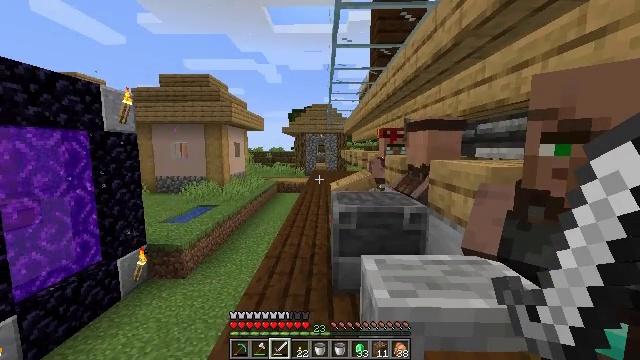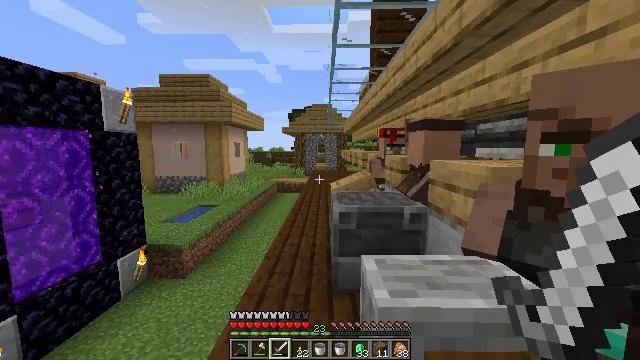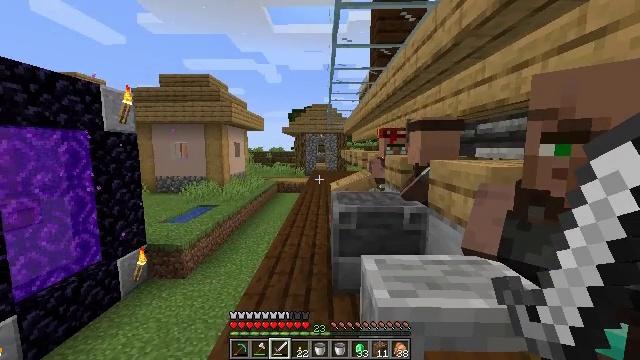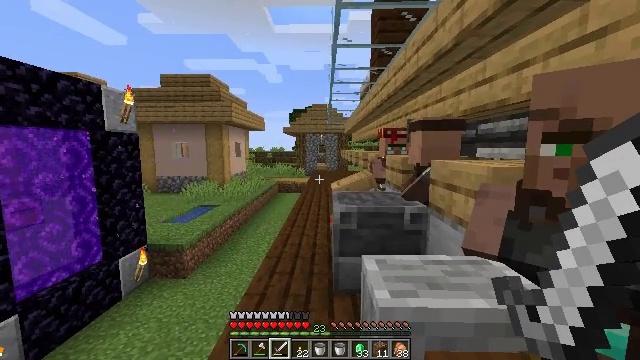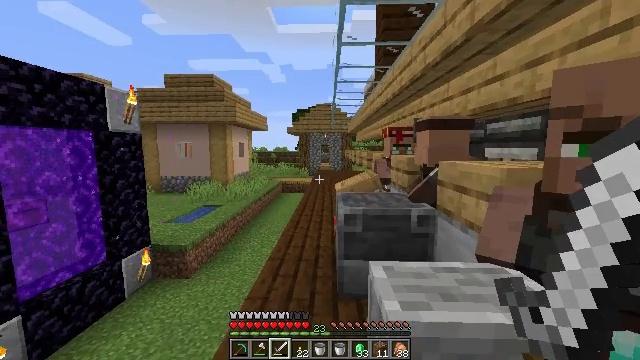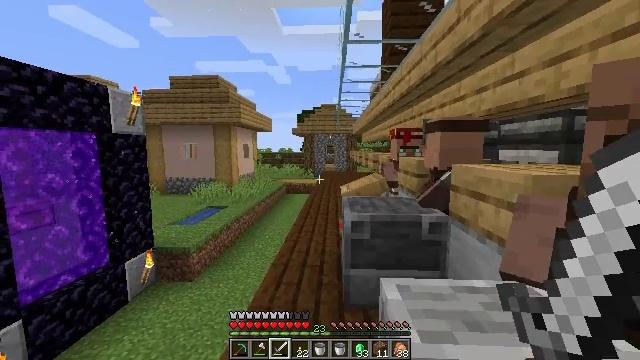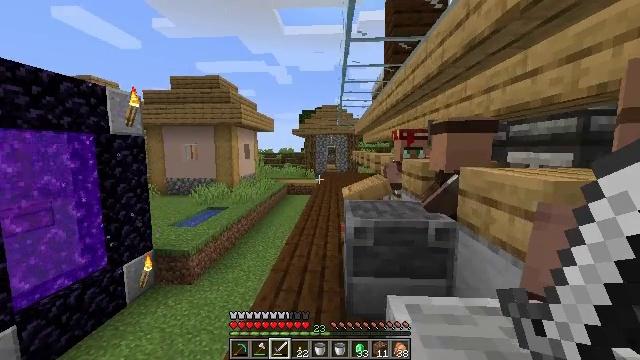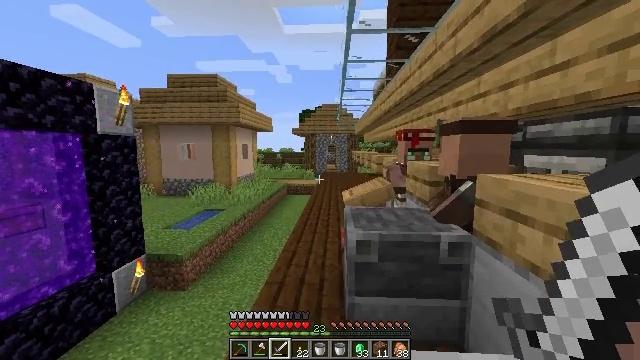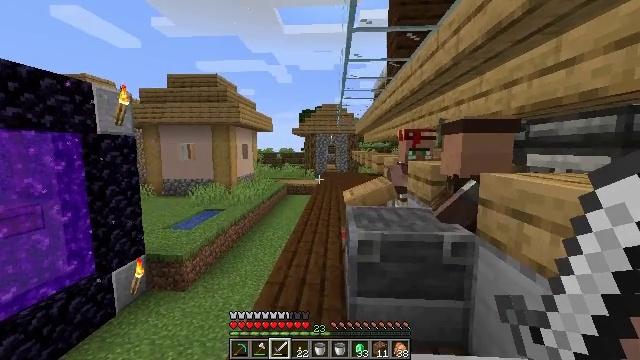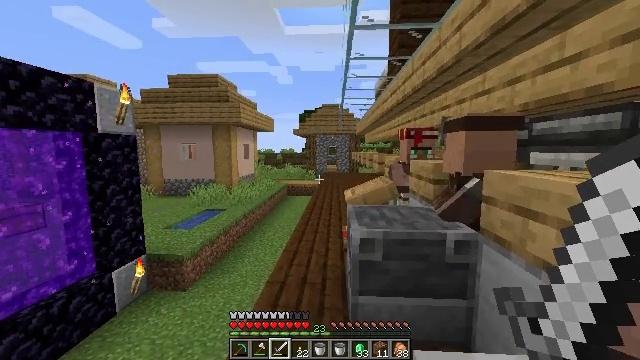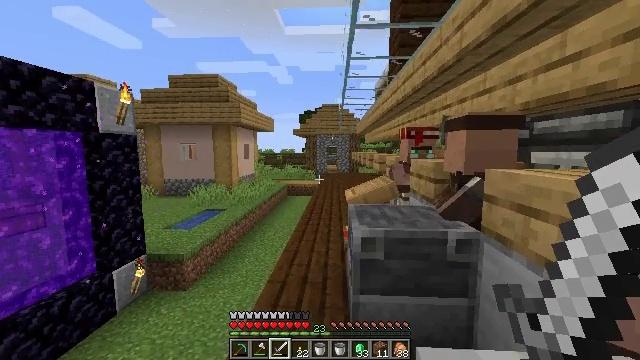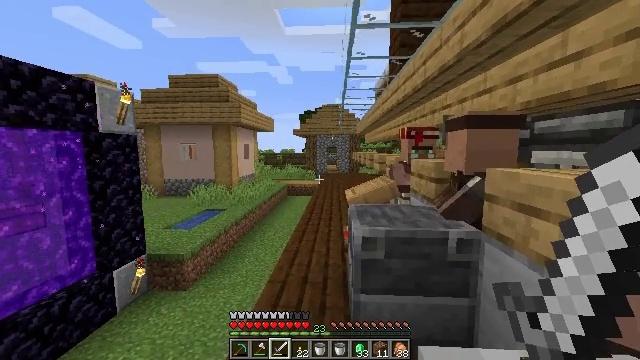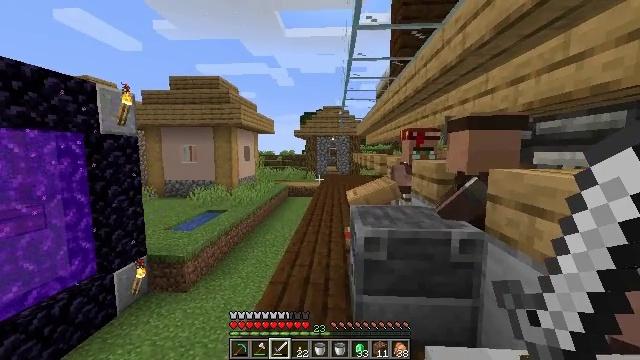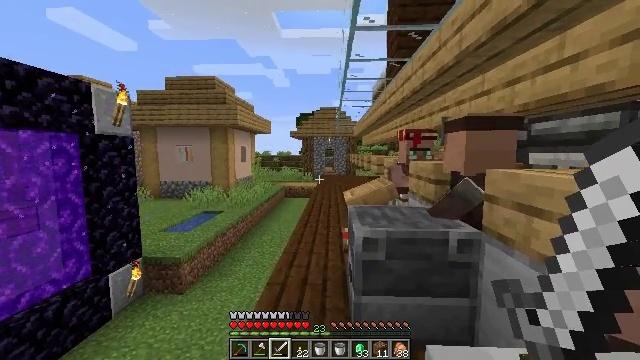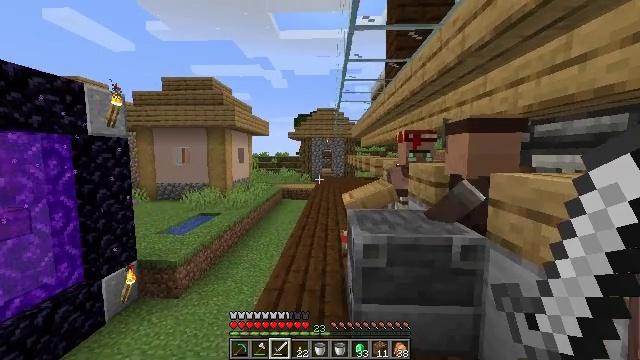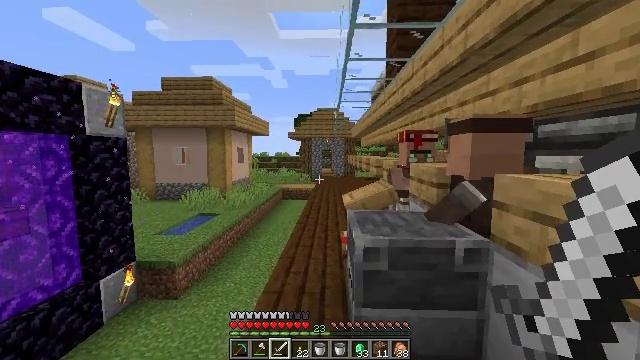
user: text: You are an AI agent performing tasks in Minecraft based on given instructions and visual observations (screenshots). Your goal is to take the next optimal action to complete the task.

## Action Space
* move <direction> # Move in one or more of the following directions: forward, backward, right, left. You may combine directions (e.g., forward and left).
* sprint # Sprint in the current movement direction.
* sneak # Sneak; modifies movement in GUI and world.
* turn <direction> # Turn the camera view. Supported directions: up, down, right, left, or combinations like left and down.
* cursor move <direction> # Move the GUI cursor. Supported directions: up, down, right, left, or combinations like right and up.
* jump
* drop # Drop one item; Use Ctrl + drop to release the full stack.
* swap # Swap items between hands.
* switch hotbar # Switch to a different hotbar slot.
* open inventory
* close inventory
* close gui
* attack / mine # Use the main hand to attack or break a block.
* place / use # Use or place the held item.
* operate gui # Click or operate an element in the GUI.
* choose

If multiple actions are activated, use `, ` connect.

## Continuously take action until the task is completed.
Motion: motion action
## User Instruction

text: Put diamonds in the crafting grid to craft diamond leggings.
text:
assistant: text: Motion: no_op
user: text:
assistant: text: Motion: no_op
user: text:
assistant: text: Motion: no_op
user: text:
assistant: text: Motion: move forward
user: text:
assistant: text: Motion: move forward, turn left
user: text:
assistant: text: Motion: move forward
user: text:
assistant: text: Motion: move forward
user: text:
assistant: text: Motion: move forward
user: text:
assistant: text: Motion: move forward
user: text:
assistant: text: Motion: move forward
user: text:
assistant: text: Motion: move forward
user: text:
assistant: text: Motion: move forward
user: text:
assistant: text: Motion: move forward
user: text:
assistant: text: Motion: move forward
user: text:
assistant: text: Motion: move forward
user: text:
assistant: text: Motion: move forward
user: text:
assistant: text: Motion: move forward
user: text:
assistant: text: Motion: move forward
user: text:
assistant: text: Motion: move forward
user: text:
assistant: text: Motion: move forward and move left
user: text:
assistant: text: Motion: move forward and move left
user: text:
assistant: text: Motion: move forward and move left
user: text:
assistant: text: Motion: move forward and move left, turn right
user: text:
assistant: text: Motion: move forward, turn right
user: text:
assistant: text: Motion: turn right
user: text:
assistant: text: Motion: turn right
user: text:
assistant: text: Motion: turn right
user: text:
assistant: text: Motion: turn right
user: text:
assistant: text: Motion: turn right
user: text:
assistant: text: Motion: turn right